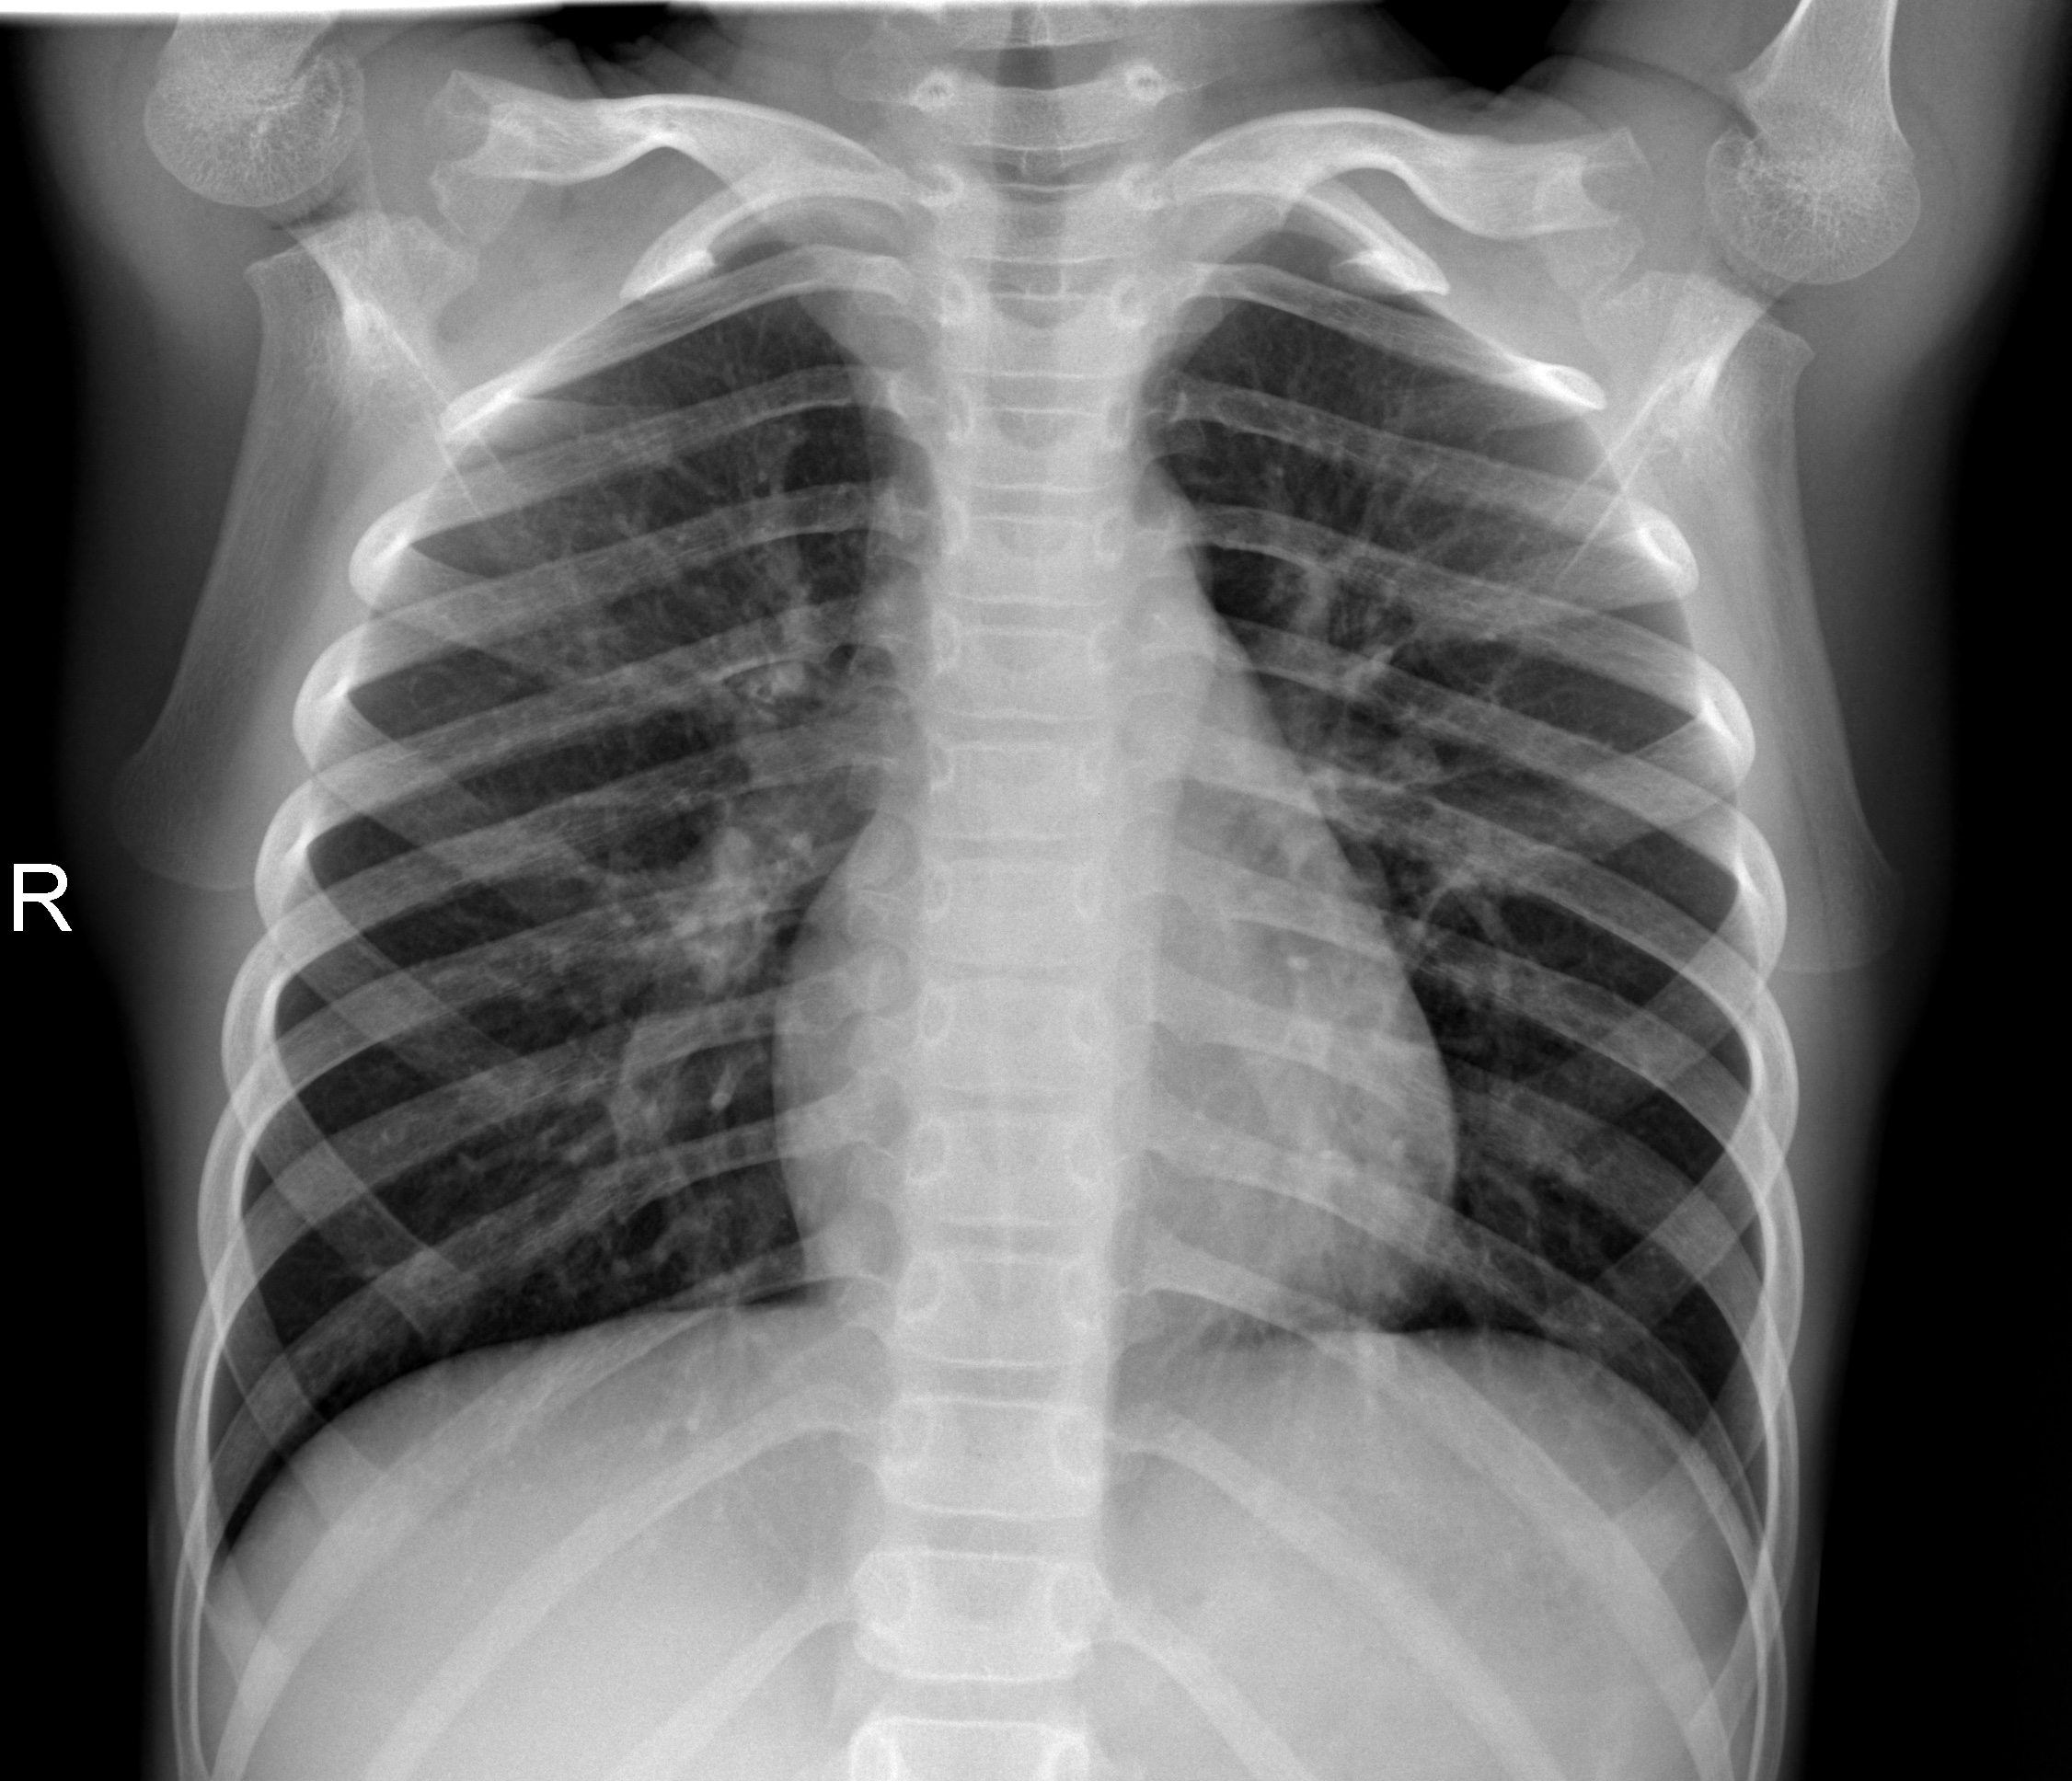
Diagnosis: NORMAL